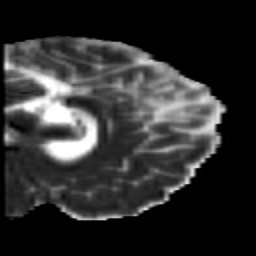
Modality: MD
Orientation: sagittal
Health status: healthy
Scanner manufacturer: siemens
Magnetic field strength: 3 T
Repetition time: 10 s
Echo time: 0.092 s